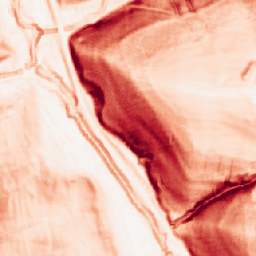
Category: morphological
Decomposition family: morphological_gradient
Decomposition parameters: size: 5
shape: square
Upsampling method: area
Upsampling parameters: scale: 4
Upsampling scale: 4